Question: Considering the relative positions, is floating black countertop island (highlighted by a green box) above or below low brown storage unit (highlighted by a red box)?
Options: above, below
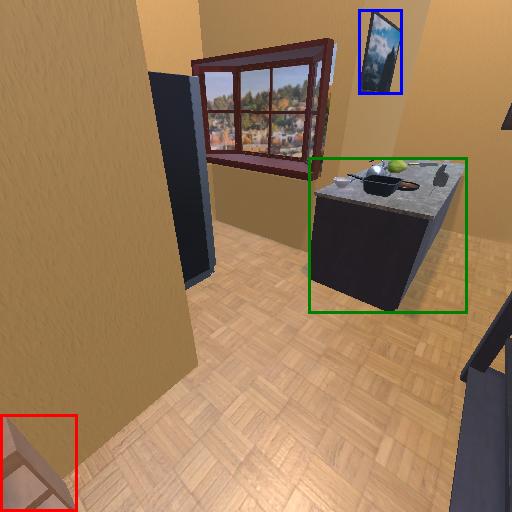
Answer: above